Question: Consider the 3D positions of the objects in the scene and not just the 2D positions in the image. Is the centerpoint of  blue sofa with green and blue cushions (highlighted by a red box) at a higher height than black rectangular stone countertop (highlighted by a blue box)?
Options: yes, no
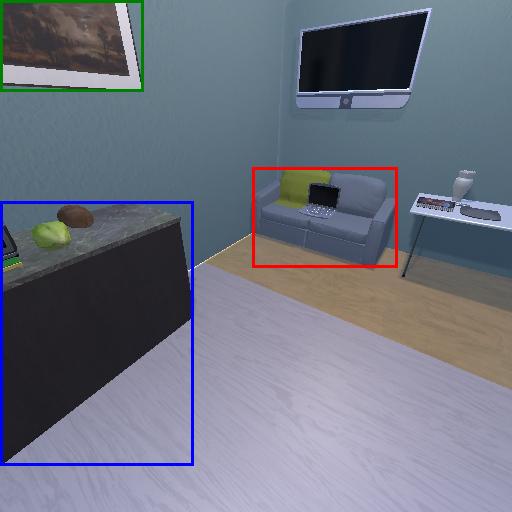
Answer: yes